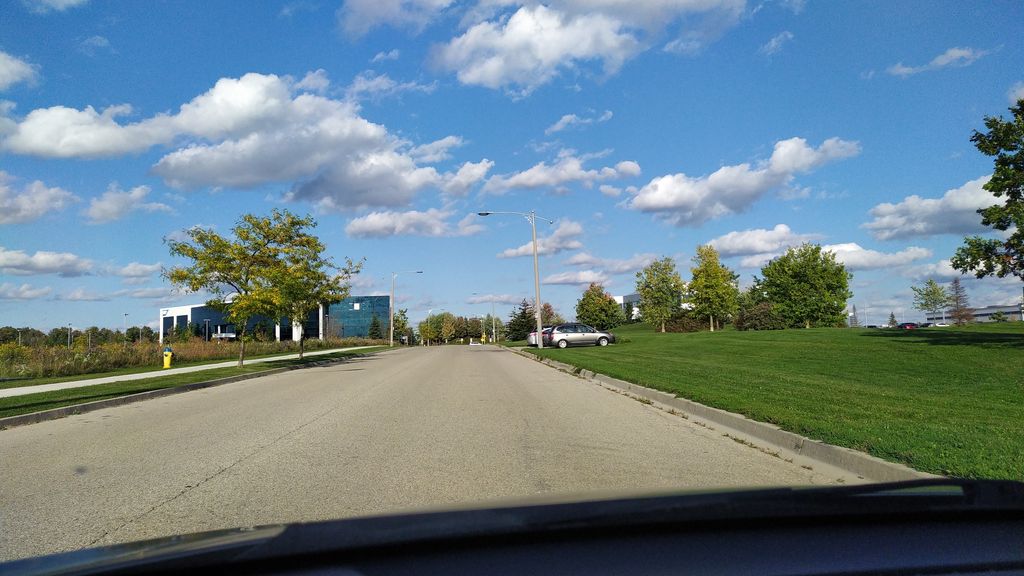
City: kitchener-waterloo